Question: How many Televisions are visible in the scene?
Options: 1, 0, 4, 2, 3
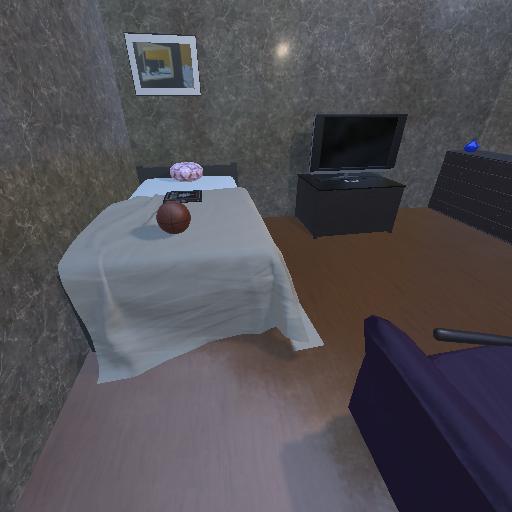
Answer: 1